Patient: sex M, age 53
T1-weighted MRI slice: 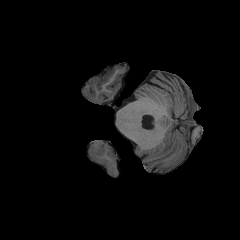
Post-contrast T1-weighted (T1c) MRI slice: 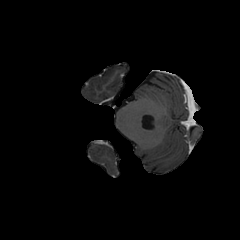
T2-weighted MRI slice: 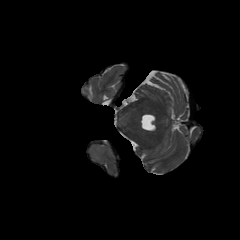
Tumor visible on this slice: no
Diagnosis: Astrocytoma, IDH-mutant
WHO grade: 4